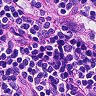
Metastatic tissue present: no